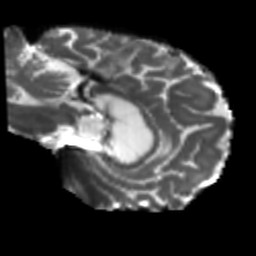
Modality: T2w
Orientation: sagittal
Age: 63
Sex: female
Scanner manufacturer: siemens
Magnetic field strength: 3 T
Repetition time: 5.47 s
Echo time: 0.0854 s